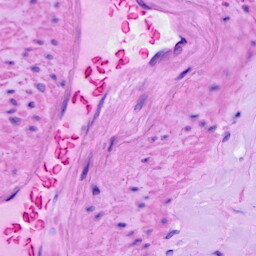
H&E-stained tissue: Ovarian